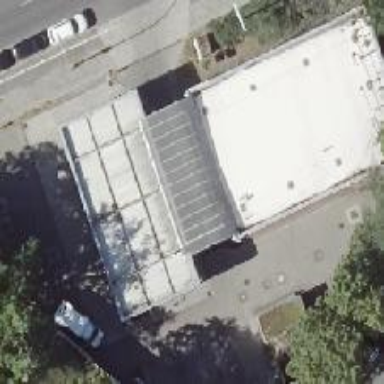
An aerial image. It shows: Flat-roofed retail building.